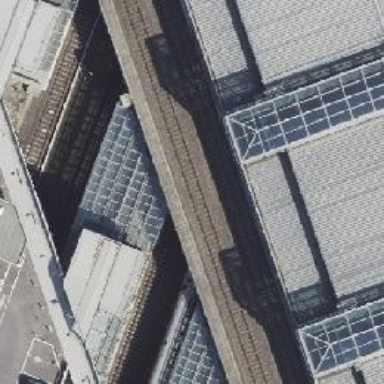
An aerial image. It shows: Platform edge at railway station.